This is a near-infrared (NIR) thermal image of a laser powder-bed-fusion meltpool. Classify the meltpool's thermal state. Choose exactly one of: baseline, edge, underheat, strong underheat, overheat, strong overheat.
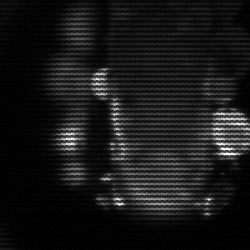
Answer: strong underheat